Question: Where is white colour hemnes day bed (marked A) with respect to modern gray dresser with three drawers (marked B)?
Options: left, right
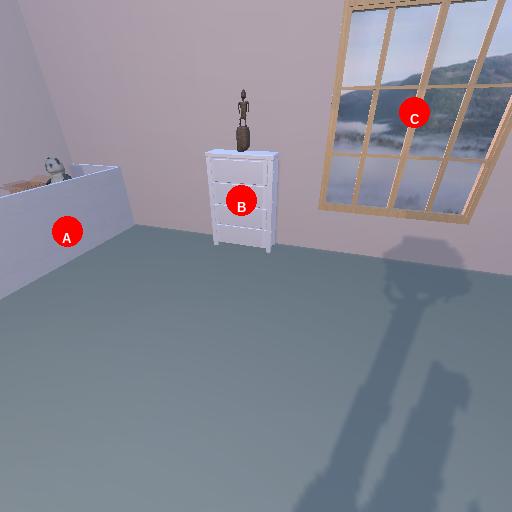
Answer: left